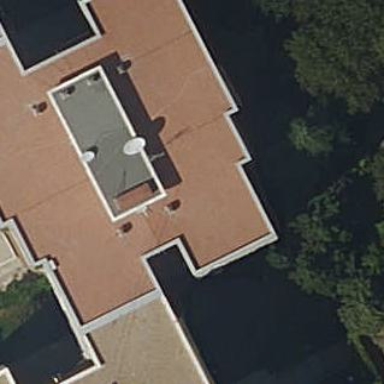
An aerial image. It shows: Residential building.